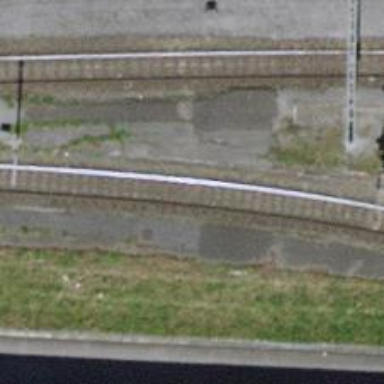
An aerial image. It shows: Rail spur service line with electrified contact lines for trains.